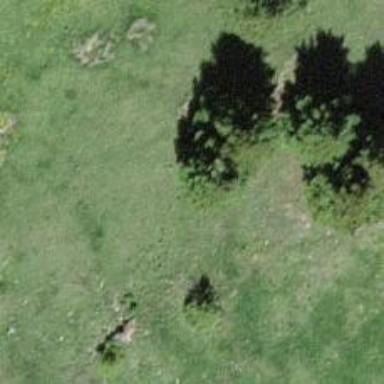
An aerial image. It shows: Needle-leaved tree in nature.